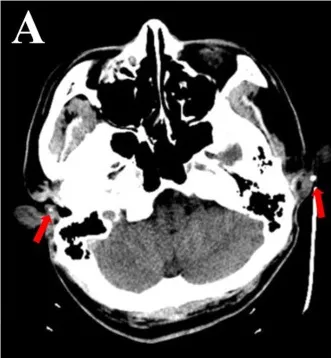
Brain CT scan showing calcification (arrows), which can be seen in the polychondritic ears (A).
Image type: radiology (ct)